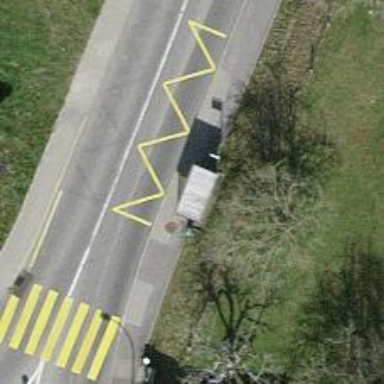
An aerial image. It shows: Bus stop with platform for public transport.